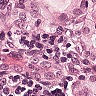
Metastatic tissue present: yes